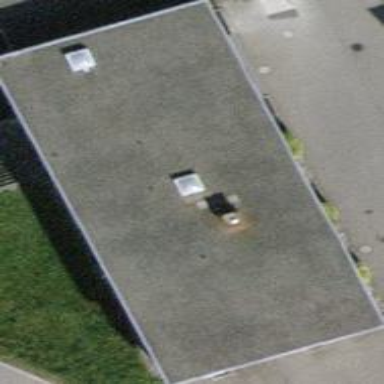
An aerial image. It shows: Commercial building with flat roof.